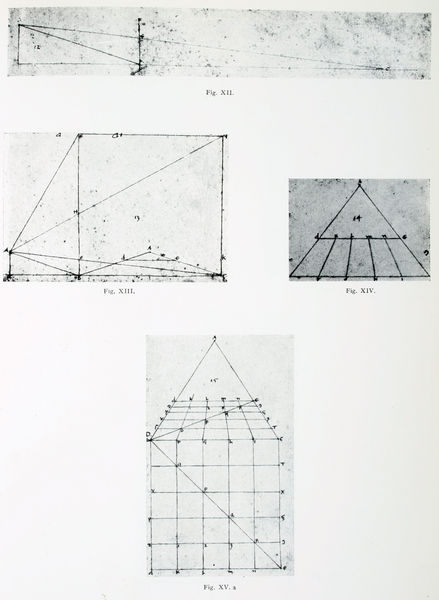
Titel: De Prospectiva Pingendi, Libro Primo, Fig. XII. - XV.a
Künstler: Piero della Francesca
Standort: Reggio Emilia
Institution: Biblioteca Panizzi
Schlagwörter: weiß, dreieck, grau, schwarz, skizze, zeichen, zeichnung, dach, haus, muster, architektur, barock, spitze, feld, felder, gitter, spitzen, blatt, renaissance, schrift, papier, ecke, perspektive, schule, studie, fläche, formen, graphik, linien, weis, figuren, tafel, zahlen, gerade, streifen, liegend, striche, punkte, harmonie, gerüst, buch, rechteck, strahlen, linie, zentralperspektive, form, druck, radierung, stich, illustration, buchstabe, buchstaben, strich, beschriftung, bleistift, entwurf, kunst, würfel, studien, ecken, quadrate, diagonal, geometrisch, biedermeier, strecke, zahl, verkürzung, fluchtpunkt, hilfe, konstruktion, grad, diagonale, plan, lineal, pyramide, nummern, dreiecke, querschnitt, geometrie, quadrat, viereck, vierecke, netz, letter, lettern, nummer, geraden, raster, bezeichnung, legende, lehre, proportionen, traktat, zeichnungen, architekturzeichnung, maßstab, zeichung, architekt, goldener schnitt, teilung, satteldach, dreidimensional, winkel, horizontale, kubus, da vinci, perspektivisch, messungen, berechnung, giebeldach, maße, mathematik, projektion, grua, vertikale, berechnungen, messung, tafeln, ach, streckung, darstellungen, lehrbuch, schautafel, verhältnisse, astrakt, dreicken, eckpunkt, konstrution, messpunkt, planskizze, pyramude, quadrta, reieck, unterweisung, perspektiven, strahlensatz, inie, figures, schautafeln, fig. xiv., bereichnung, verschiedene zeichnungen, tperspetive